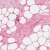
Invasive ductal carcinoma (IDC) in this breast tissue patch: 0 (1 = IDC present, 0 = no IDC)